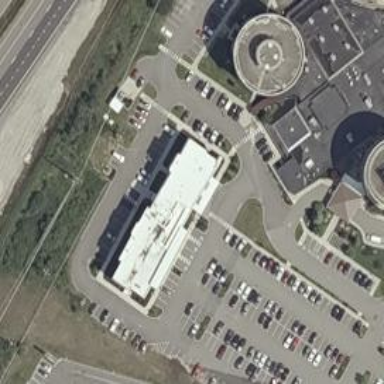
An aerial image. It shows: Hotel building.